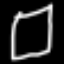
Label: square